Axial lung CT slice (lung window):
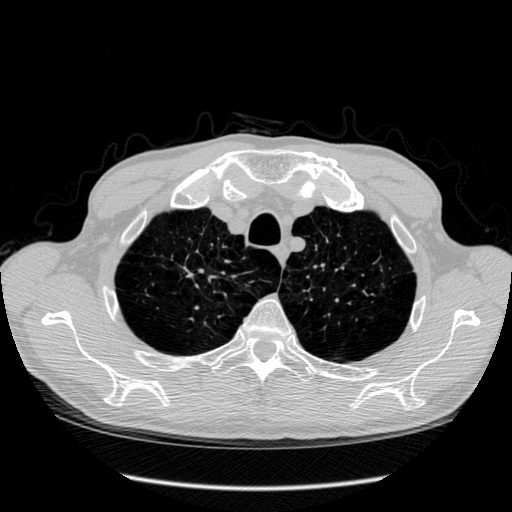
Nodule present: no